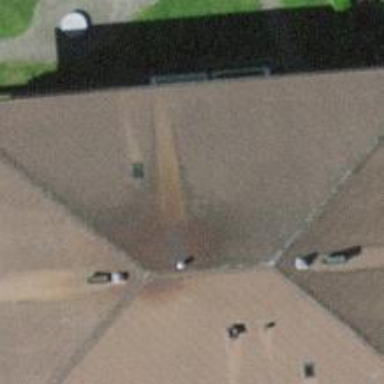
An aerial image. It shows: Building with hipped roof.